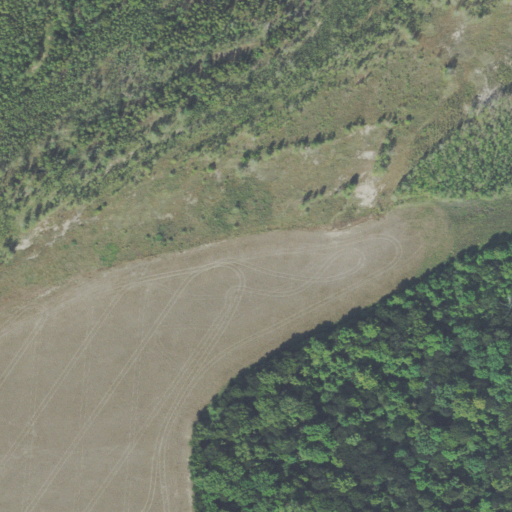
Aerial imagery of plain(s) in Tennessee named Presidents Island Number Forty-five containing cultivated crops and woody wetlands